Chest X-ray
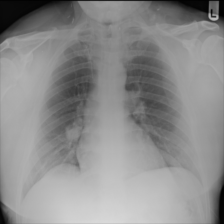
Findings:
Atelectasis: negative
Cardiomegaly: negative
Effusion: negative
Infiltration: negative
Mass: negative
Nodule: negative
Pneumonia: negative
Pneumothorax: negative
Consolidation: negative
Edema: negative
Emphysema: negative
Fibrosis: negative
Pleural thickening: negative
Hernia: negative